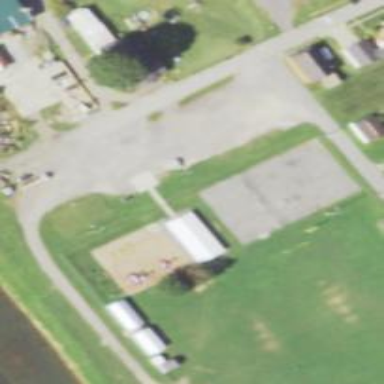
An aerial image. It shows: Basketball court on leisure land pitch.